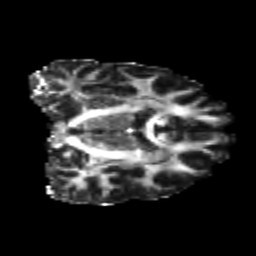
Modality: FA
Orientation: coronal
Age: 24
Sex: male
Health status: healthy
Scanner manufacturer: philips
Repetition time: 7.386 s
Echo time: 0.08599 s